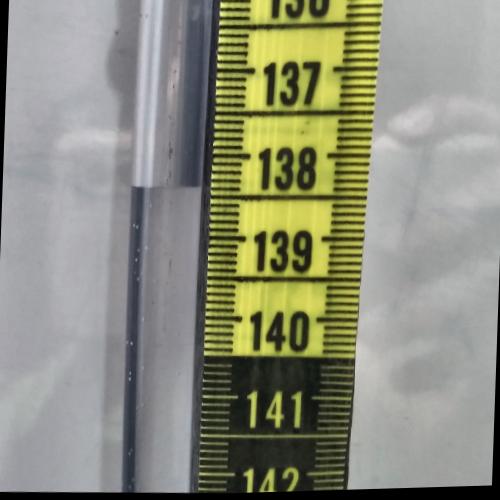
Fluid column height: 138.4 cm